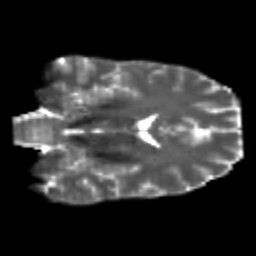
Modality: T2w
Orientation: coronal
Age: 25
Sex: male
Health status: healthy
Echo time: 0.074 s